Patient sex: F
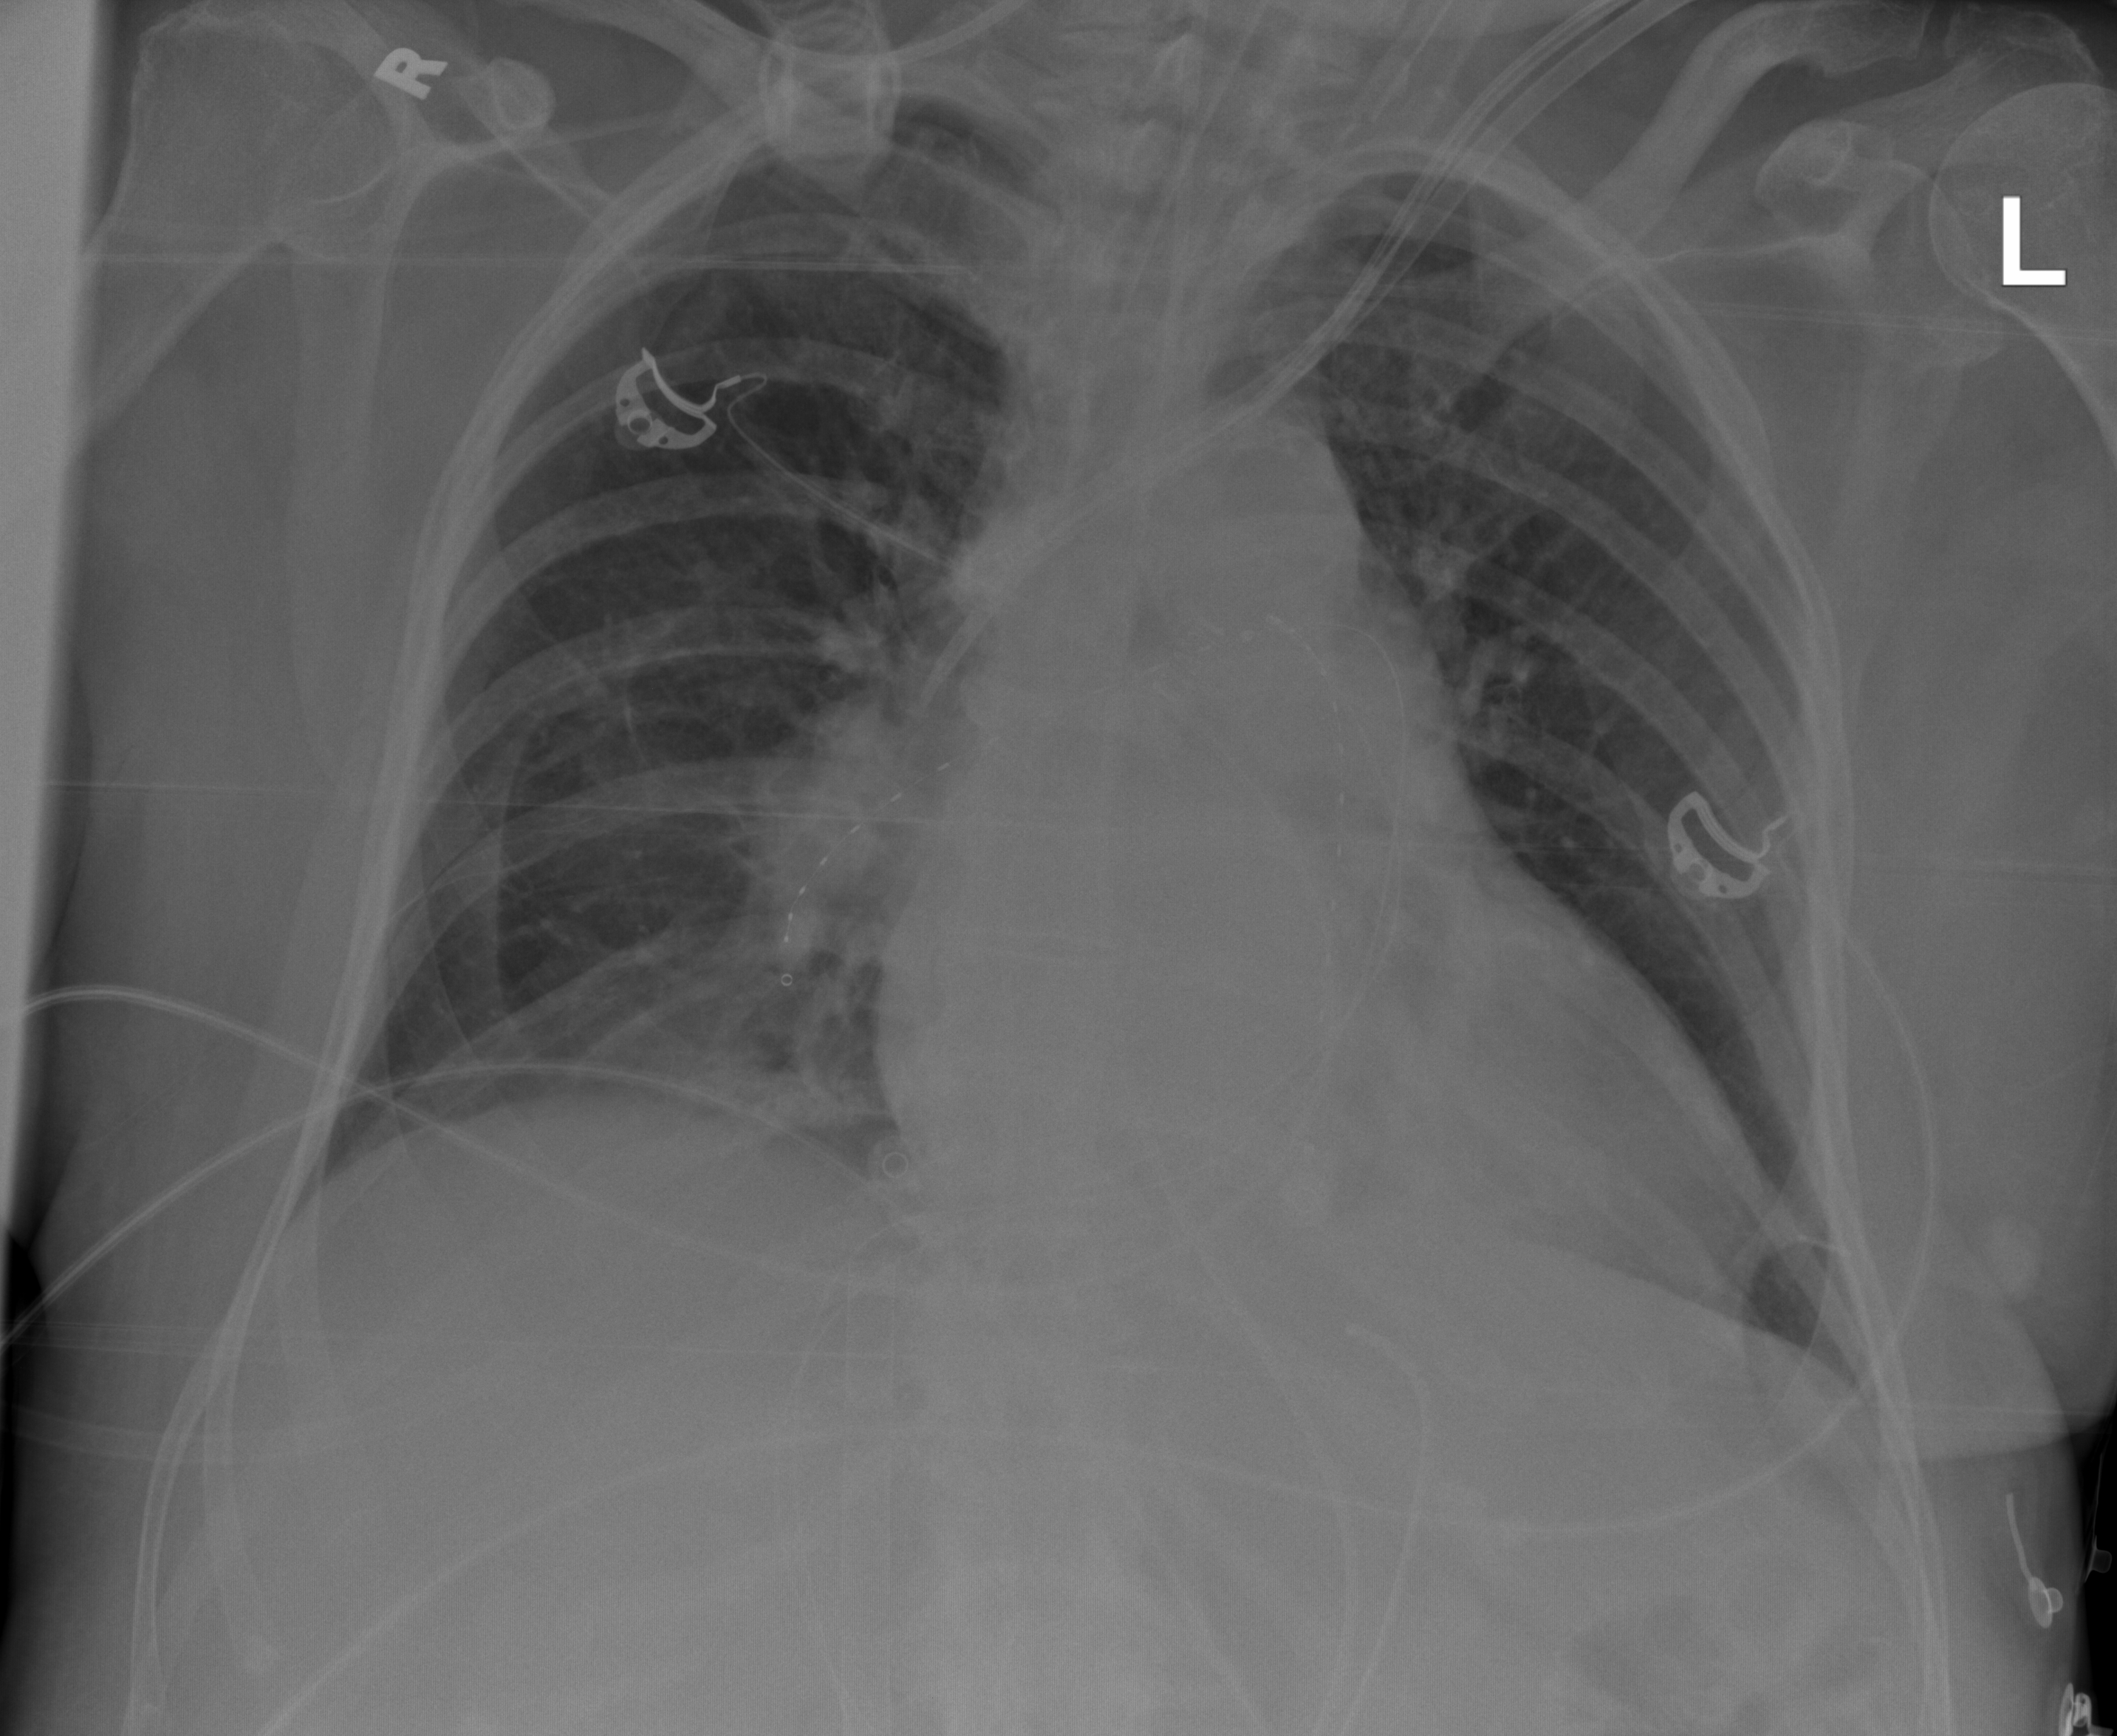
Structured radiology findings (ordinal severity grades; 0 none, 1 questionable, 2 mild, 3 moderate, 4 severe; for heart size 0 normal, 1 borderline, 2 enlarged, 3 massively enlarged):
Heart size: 1
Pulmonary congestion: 0
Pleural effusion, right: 0
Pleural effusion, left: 0
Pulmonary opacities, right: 2
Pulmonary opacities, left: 2
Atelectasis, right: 2
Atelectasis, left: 2